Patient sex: M
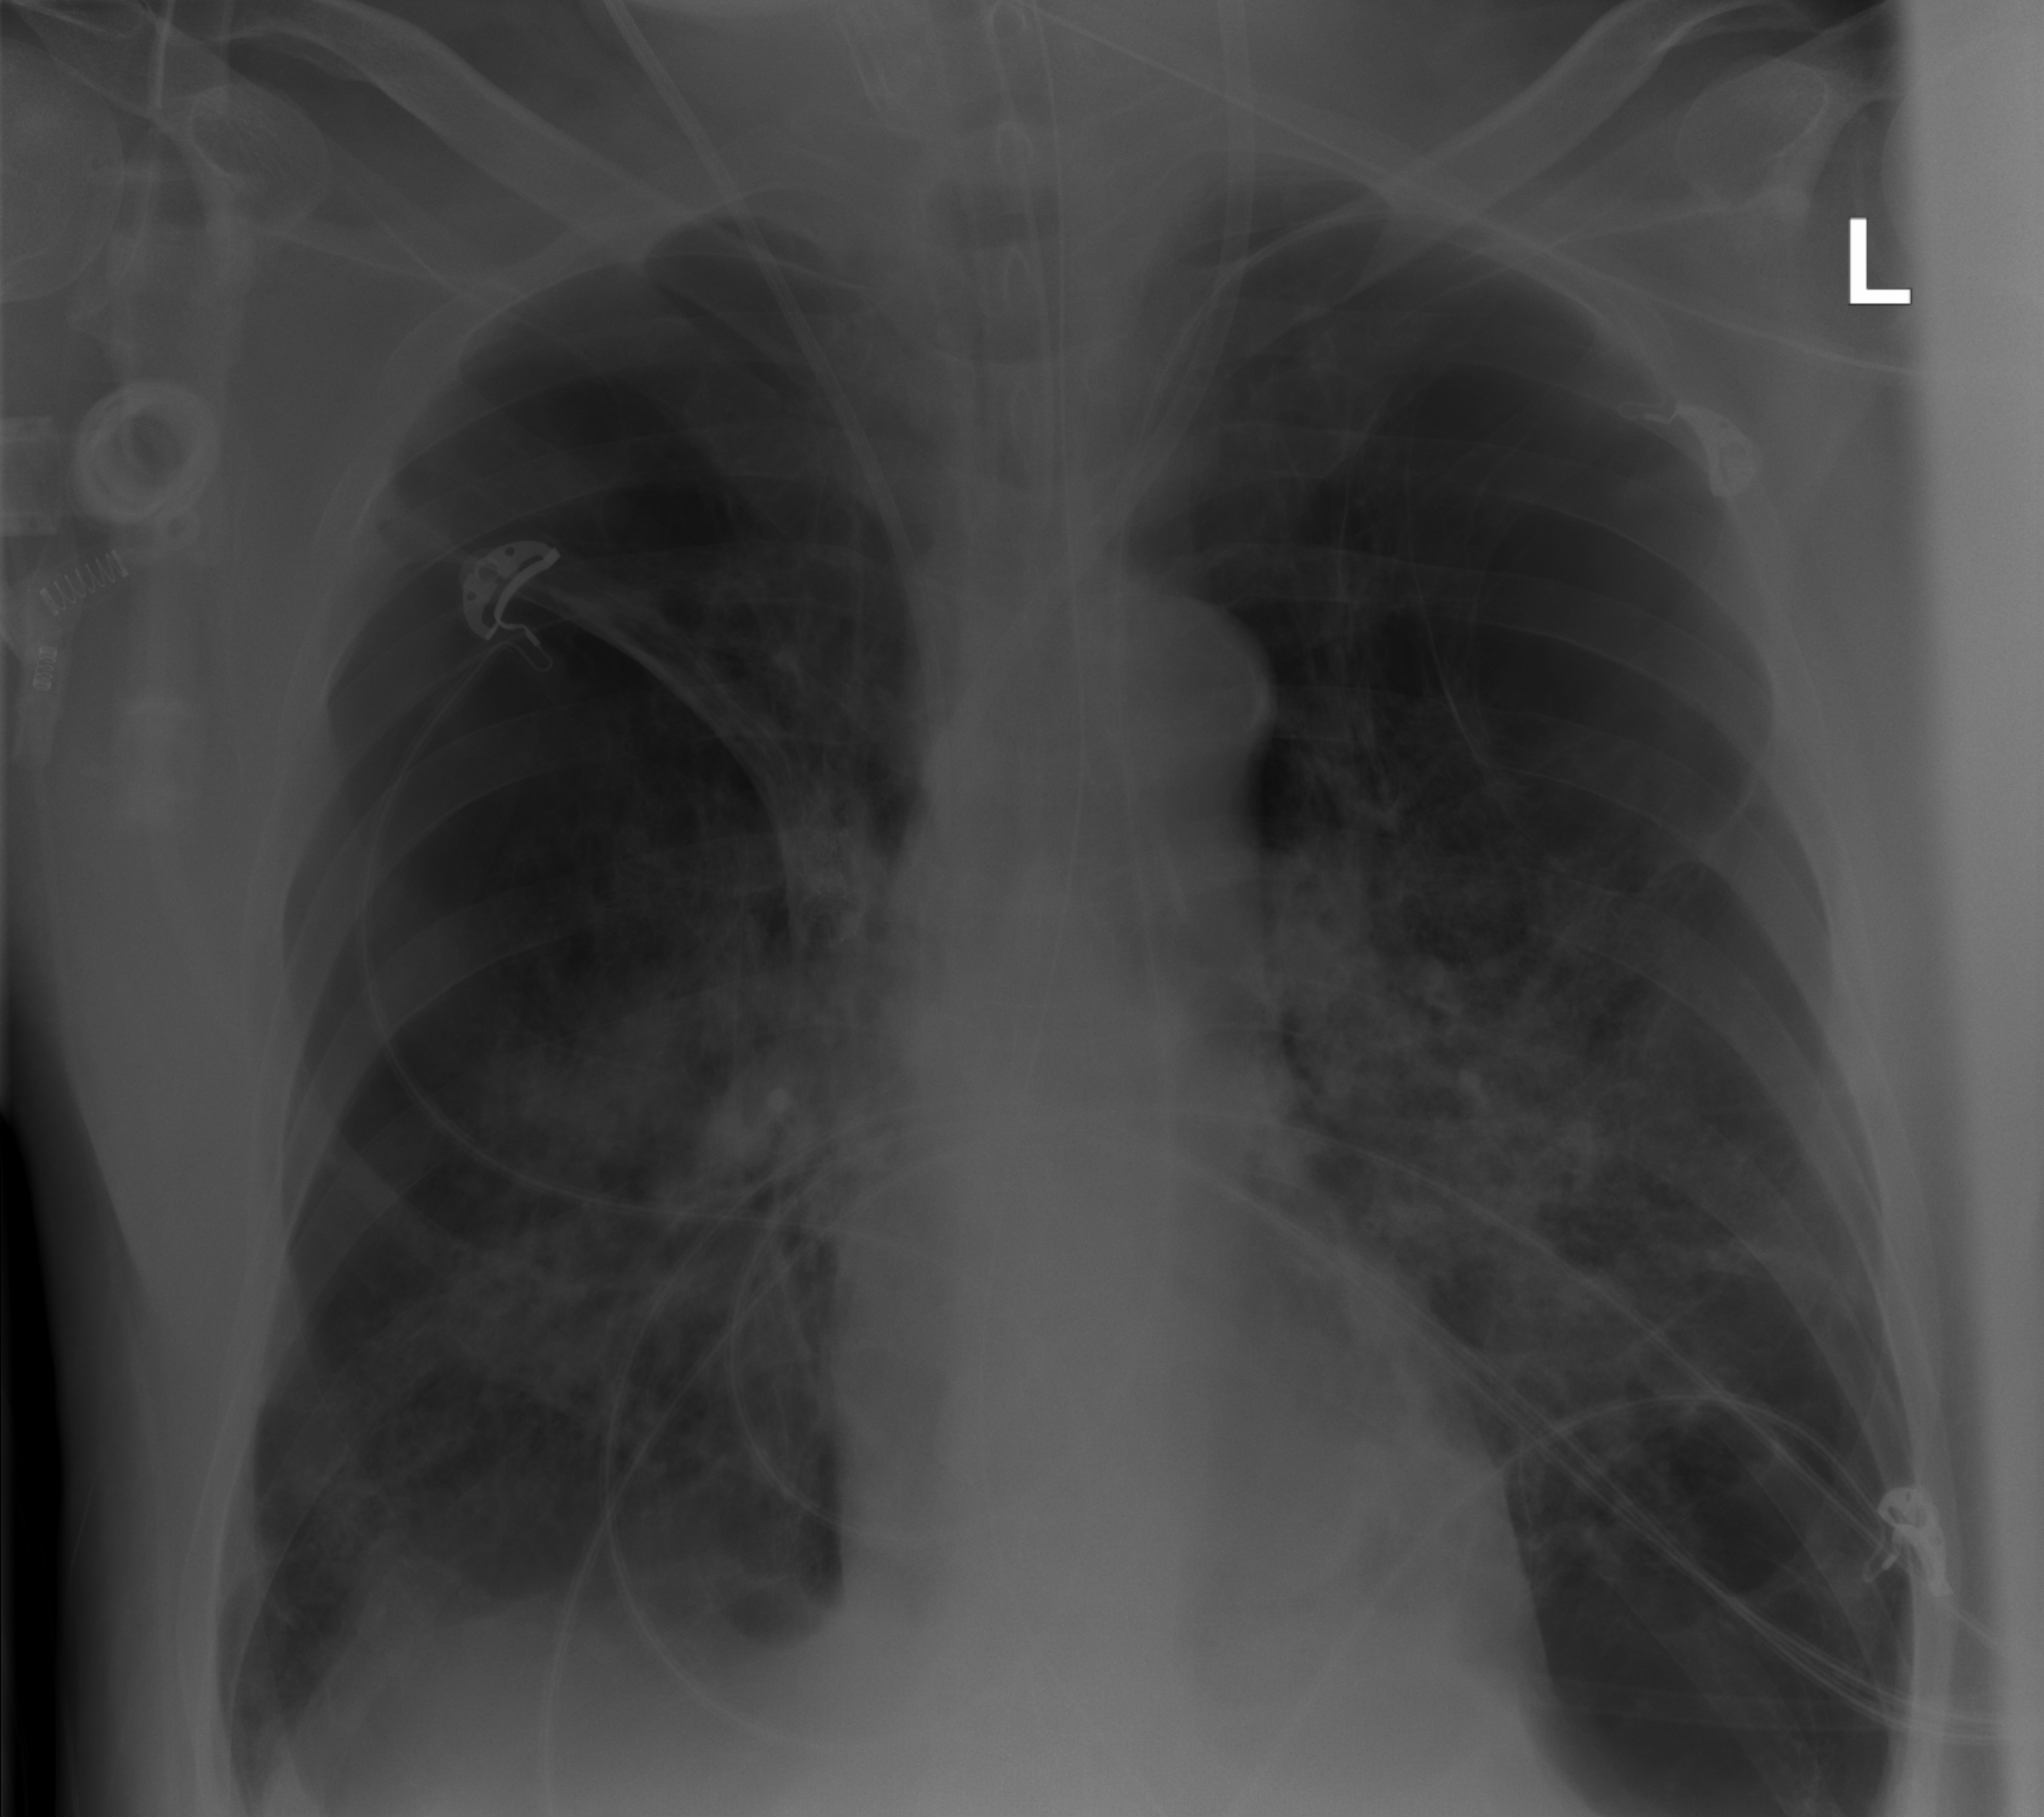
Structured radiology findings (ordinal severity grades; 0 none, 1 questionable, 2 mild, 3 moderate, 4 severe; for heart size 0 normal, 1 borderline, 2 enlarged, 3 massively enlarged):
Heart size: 0
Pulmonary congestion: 0
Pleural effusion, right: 0
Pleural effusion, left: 0
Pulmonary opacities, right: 4
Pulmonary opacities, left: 3
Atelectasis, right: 2
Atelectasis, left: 0